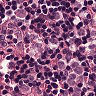
Metastatic tissue present: yes